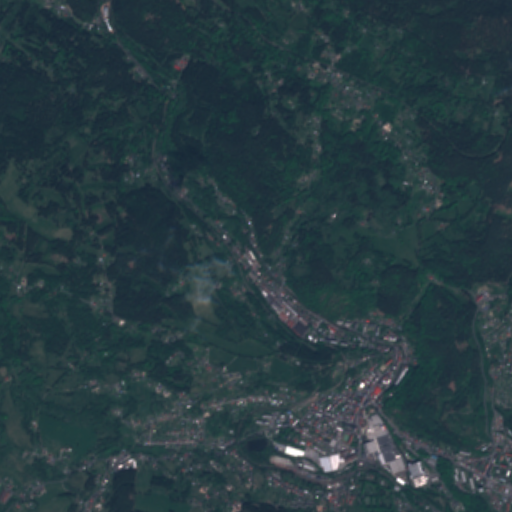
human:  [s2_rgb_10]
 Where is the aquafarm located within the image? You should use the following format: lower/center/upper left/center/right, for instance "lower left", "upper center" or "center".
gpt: The aquafarm is located in the lower left of the image.
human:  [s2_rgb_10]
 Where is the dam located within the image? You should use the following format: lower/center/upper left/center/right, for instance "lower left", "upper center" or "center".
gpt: The dam is located in the lower center of the image.
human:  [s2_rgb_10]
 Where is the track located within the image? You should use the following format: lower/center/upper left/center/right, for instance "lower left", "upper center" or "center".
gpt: The track is located in the lower right of the image.
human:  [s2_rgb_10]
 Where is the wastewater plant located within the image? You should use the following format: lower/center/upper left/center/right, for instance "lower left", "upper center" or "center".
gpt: The wastewater plant is located in the lower right of the image.
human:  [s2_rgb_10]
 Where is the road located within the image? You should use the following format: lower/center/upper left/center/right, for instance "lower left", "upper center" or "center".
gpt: There is no road in the image.